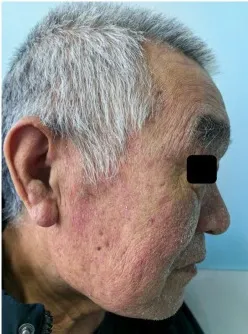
After seven days of follow-up after discharge, seborrheic dermatitis had worsened. Patches of greasy skin covered with flaky white or yellow scales on face, sides of the nose, and eyebrows (A-C).
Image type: medical_photograph (skin_photograph)